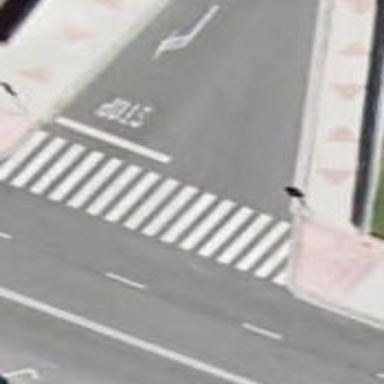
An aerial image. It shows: Uncontrolled road crossing.